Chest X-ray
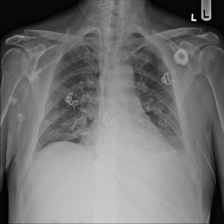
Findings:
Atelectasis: negative
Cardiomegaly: negative
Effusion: positive
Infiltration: positive
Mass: negative
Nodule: positive
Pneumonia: negative
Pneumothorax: negative
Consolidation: negative
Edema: positive
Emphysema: negative
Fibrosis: negative
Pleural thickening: negative
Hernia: negative